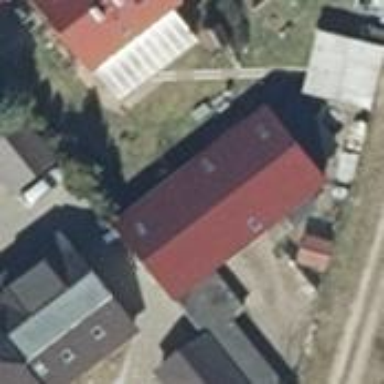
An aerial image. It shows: Building with gabled roof oriented along its length. The roof is light gray color.